Question: I would like to add dynamic content to a JQuery Accordion container. My code works, but there is a problem.

I cannot figure out how to get the first container to recognize the new images. It acts like there is nothing in the container. I suspect this has to do with loading the images with Javascript, but I am no expert! My guess is something's out of order. All of the buttons still function, and the accordion acts as it should in all the other areas. I have tried setting the different parameters, such as autoheight, clearStyle, etc.. Nothing works for me. Here's the trimmed goods:
'''
.........
<section id="rightMenu">
<div id="addHolder">
<h3 class="topHeader"><a href="#">Quick Pick</a></h3>
<ul id="quickPick"></ul>
<h3><a href="#">Notes</a></h3>
<div>
<p>
......
</p>
</div>
<h3><a href="#">Quiz</a></h3>
<div>
<p>
.....
</p>
</div>
<h3><a href="#">Image Options</a></h3>
<div></div>
.........
<script src="js/jquery-1.7.2.min.js"></script>
<script src="js/jquery-ui-1.8.21.custom.min.js"></script>
<script src="js/modernizr.js"></script>
<script src="js/modUI.js"></script>
<script src="js/imageProvider.js"></script>
<script>
window.onload = imageProvider.initLinks;
$(document).ready(modUI.modAccord);
</script>
'''
'''
var modUI = {
init: function(){
},
modAccord: function(){
$( "#addHolder" ).accordion({
autoHeight: true,
navigation: true,
clearStyle: true
});
}
};
'''
'''
var imageProvider = {
thisPic:0,
initLinks:function () {
imageProvider.imageList(14, 2);
document.getElementById("nextPic").onclick = imageProvider.processNext;
document.getElementById("prevPic").onclick = imageProvider.processPrev;
},
....
multiDimensionArray:function (rows, columns) {
var myArray = new Array(rows);
for (var i = 0; i < rows; i++) {
myArray[i] = new Array(columns);
for (var j = 0; j < columns; j++) {
myArray[i][j] = "";
}
}
return (myArray);
},
.....
imageList:function (qty, data) {
var imageData = imageProvider.multiDimensionArray(qty, data);
var filePath = './images/mods/angiograph/head/';
var imgPrefix = 'Ag';
var imageType = '.jpg';
for (var i = 0; i < qty; i++) {
imageData[i][1] = filePath + imgPrefix + (i + 1) + imageType;
}
for (var j = 0; j<imageData.length; j++){
$("<li>", { html:'<img src="' + imageData[j][1] + '" width="75" height="75"/>'}).appendTo("#quickPick");
}
}
};
'''
'''
#mainSection #rightMenu {
position: absolute;
width: 15%;
height: 90%;
left:65%;
top: 5%;
background-color: #d3cbbd;
-webkit-border-radius: 10px;
-moz-border-radius: 10px;
border-radius: 10px;
-webkit-box-shadow: 0px 0px 15px rgba(0, 0, 0, .75);
-moz-box-shadow: 0px 0px 15px rgba(0, 0, 0, .75);
box-shadow: 0px 0px 15px rgba(0, 0, 0, .75);
}
#mainSection #imageHolder img{
position: absolute;
width: 63%;
height: 70%;
left: 15%;
top: 15%;
}
#mainSection #rightMenu #addHolder{
position: absolute;
width: 100%;
height: 100%;
left:0;
top: 0;
}
#mainSection #rightMenu #addHolder h3.topHeader {
position: relative;
top: -1px;
-webkit-border-radius: 10px;
-moz-border-radius-topleft: 10px;
-moz-border-radius-topright: 10px;
border-top-left-radius: 10px;
border-top-right-radius: 10px;
}
#mainSection #rightMenu #addHolder p{
font-size: 1.1em;
font-family: verdana, sans-serif;
}
#mainSection #rightMenu #addHolder #quickPick{
position: absolute;
list-style: none;
top: 6em;
left: .1em;
height: 30%;
}
#mainSection #rightMenu #addHolder li{
display: inline;
float: left;
margin-left: .2em;
}
.ui-accordion { width: 100%; }
.ui-accordion .ui-accordion-header {
cursor: pointer;
position: relative;
margin-top: 1px;
background-color: #456f74;
}
.ui-accordion .ui-accordion-li-fix { display: inline; }
.ui-accordion .ui-accordion-header-active {
border-bottom: 0 !important;
background-color: #eb5937;
}
.ui-accordion .ui-accordion-header a {
display: block;
font-family: verdana, sans-serif;
font-size: 1em;
padding: .65em .65em .65em 1em;
text-decoration: none;
color: #f5f5f5;
}
.ui-accordion-icons .ui-accordion-header a {
padding-left: .5em;
}
.ui-accordion .ui-accordion-header .ui-icon { position: absolute; left: .5em; top: 50%; margin-top: -8px; }
.ui-accordion .ui-accordion-content {
padding: 1em 1em;
border-top: 0;
margin-top: -25px;
position: relative;
top: 0;
overflow: auto;
display: inline-block;
}
'''
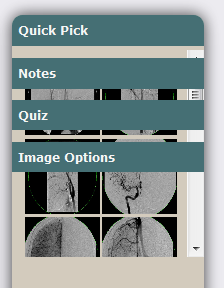
Answer: Shouldn't '<ul id="quickPick"></ul>' really be '<div><ul id="quickPick"></ul></div>'?